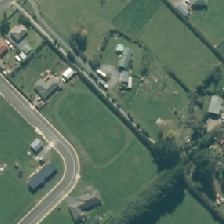
Land cover: urban_build_up